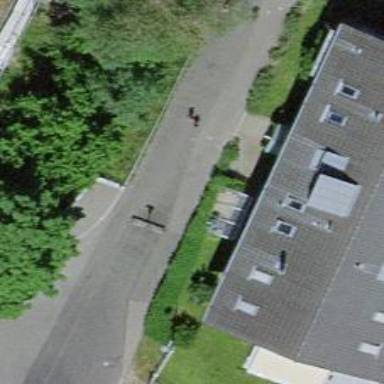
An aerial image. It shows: Bollard barrier.